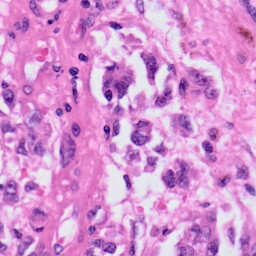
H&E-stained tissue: Skin